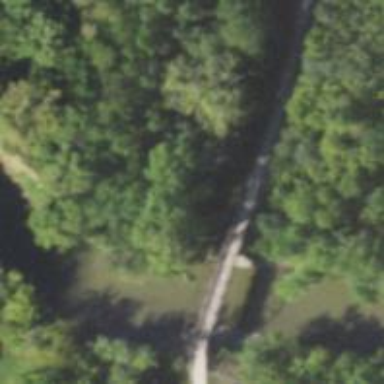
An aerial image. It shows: Footway on bridge.